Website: macys
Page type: customer-info-address
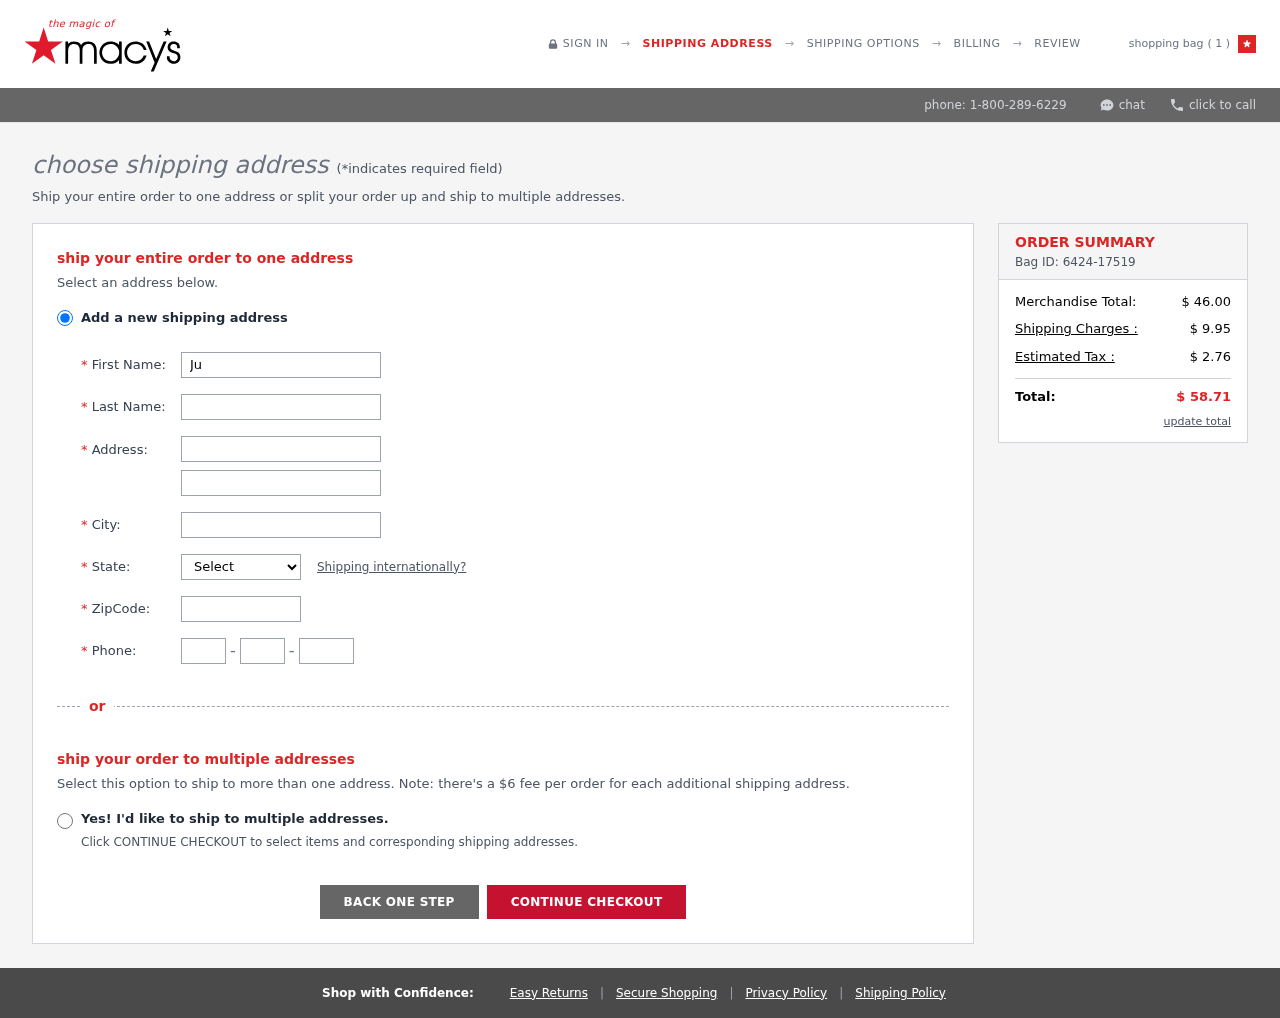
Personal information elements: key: PII_CITY
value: West Brett
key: PII_FIRSTNAME
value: Justin
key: PII_LASTNAME
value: Mcdowell
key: PII_PHONE_AREA
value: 879
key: PII_PHONE_PREFIX
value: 377
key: PII_PHONE_SUFFIX
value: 9120
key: PII_POSTCODE
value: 59649
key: PII_STATE_ABBR
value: OK
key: PII_STREET
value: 91207 Martinez Fork
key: PII_STREET2
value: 866 Annette Plains Suite 112
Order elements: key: ORDER_NUM_ITEMS
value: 1
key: ORDER_ID
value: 6424-17519
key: ORDER_SUBTOTAL
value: $ 46.00
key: ORDER_SHIPPING_COST
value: $ 9.95
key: ORDER_TAX
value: $ 2.76
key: ORDER_TOTAL
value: $ 58.71